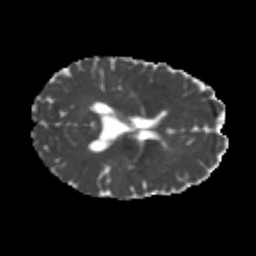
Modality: MD
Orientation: axial
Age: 23
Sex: female
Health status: healthy
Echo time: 0.074 s